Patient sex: F
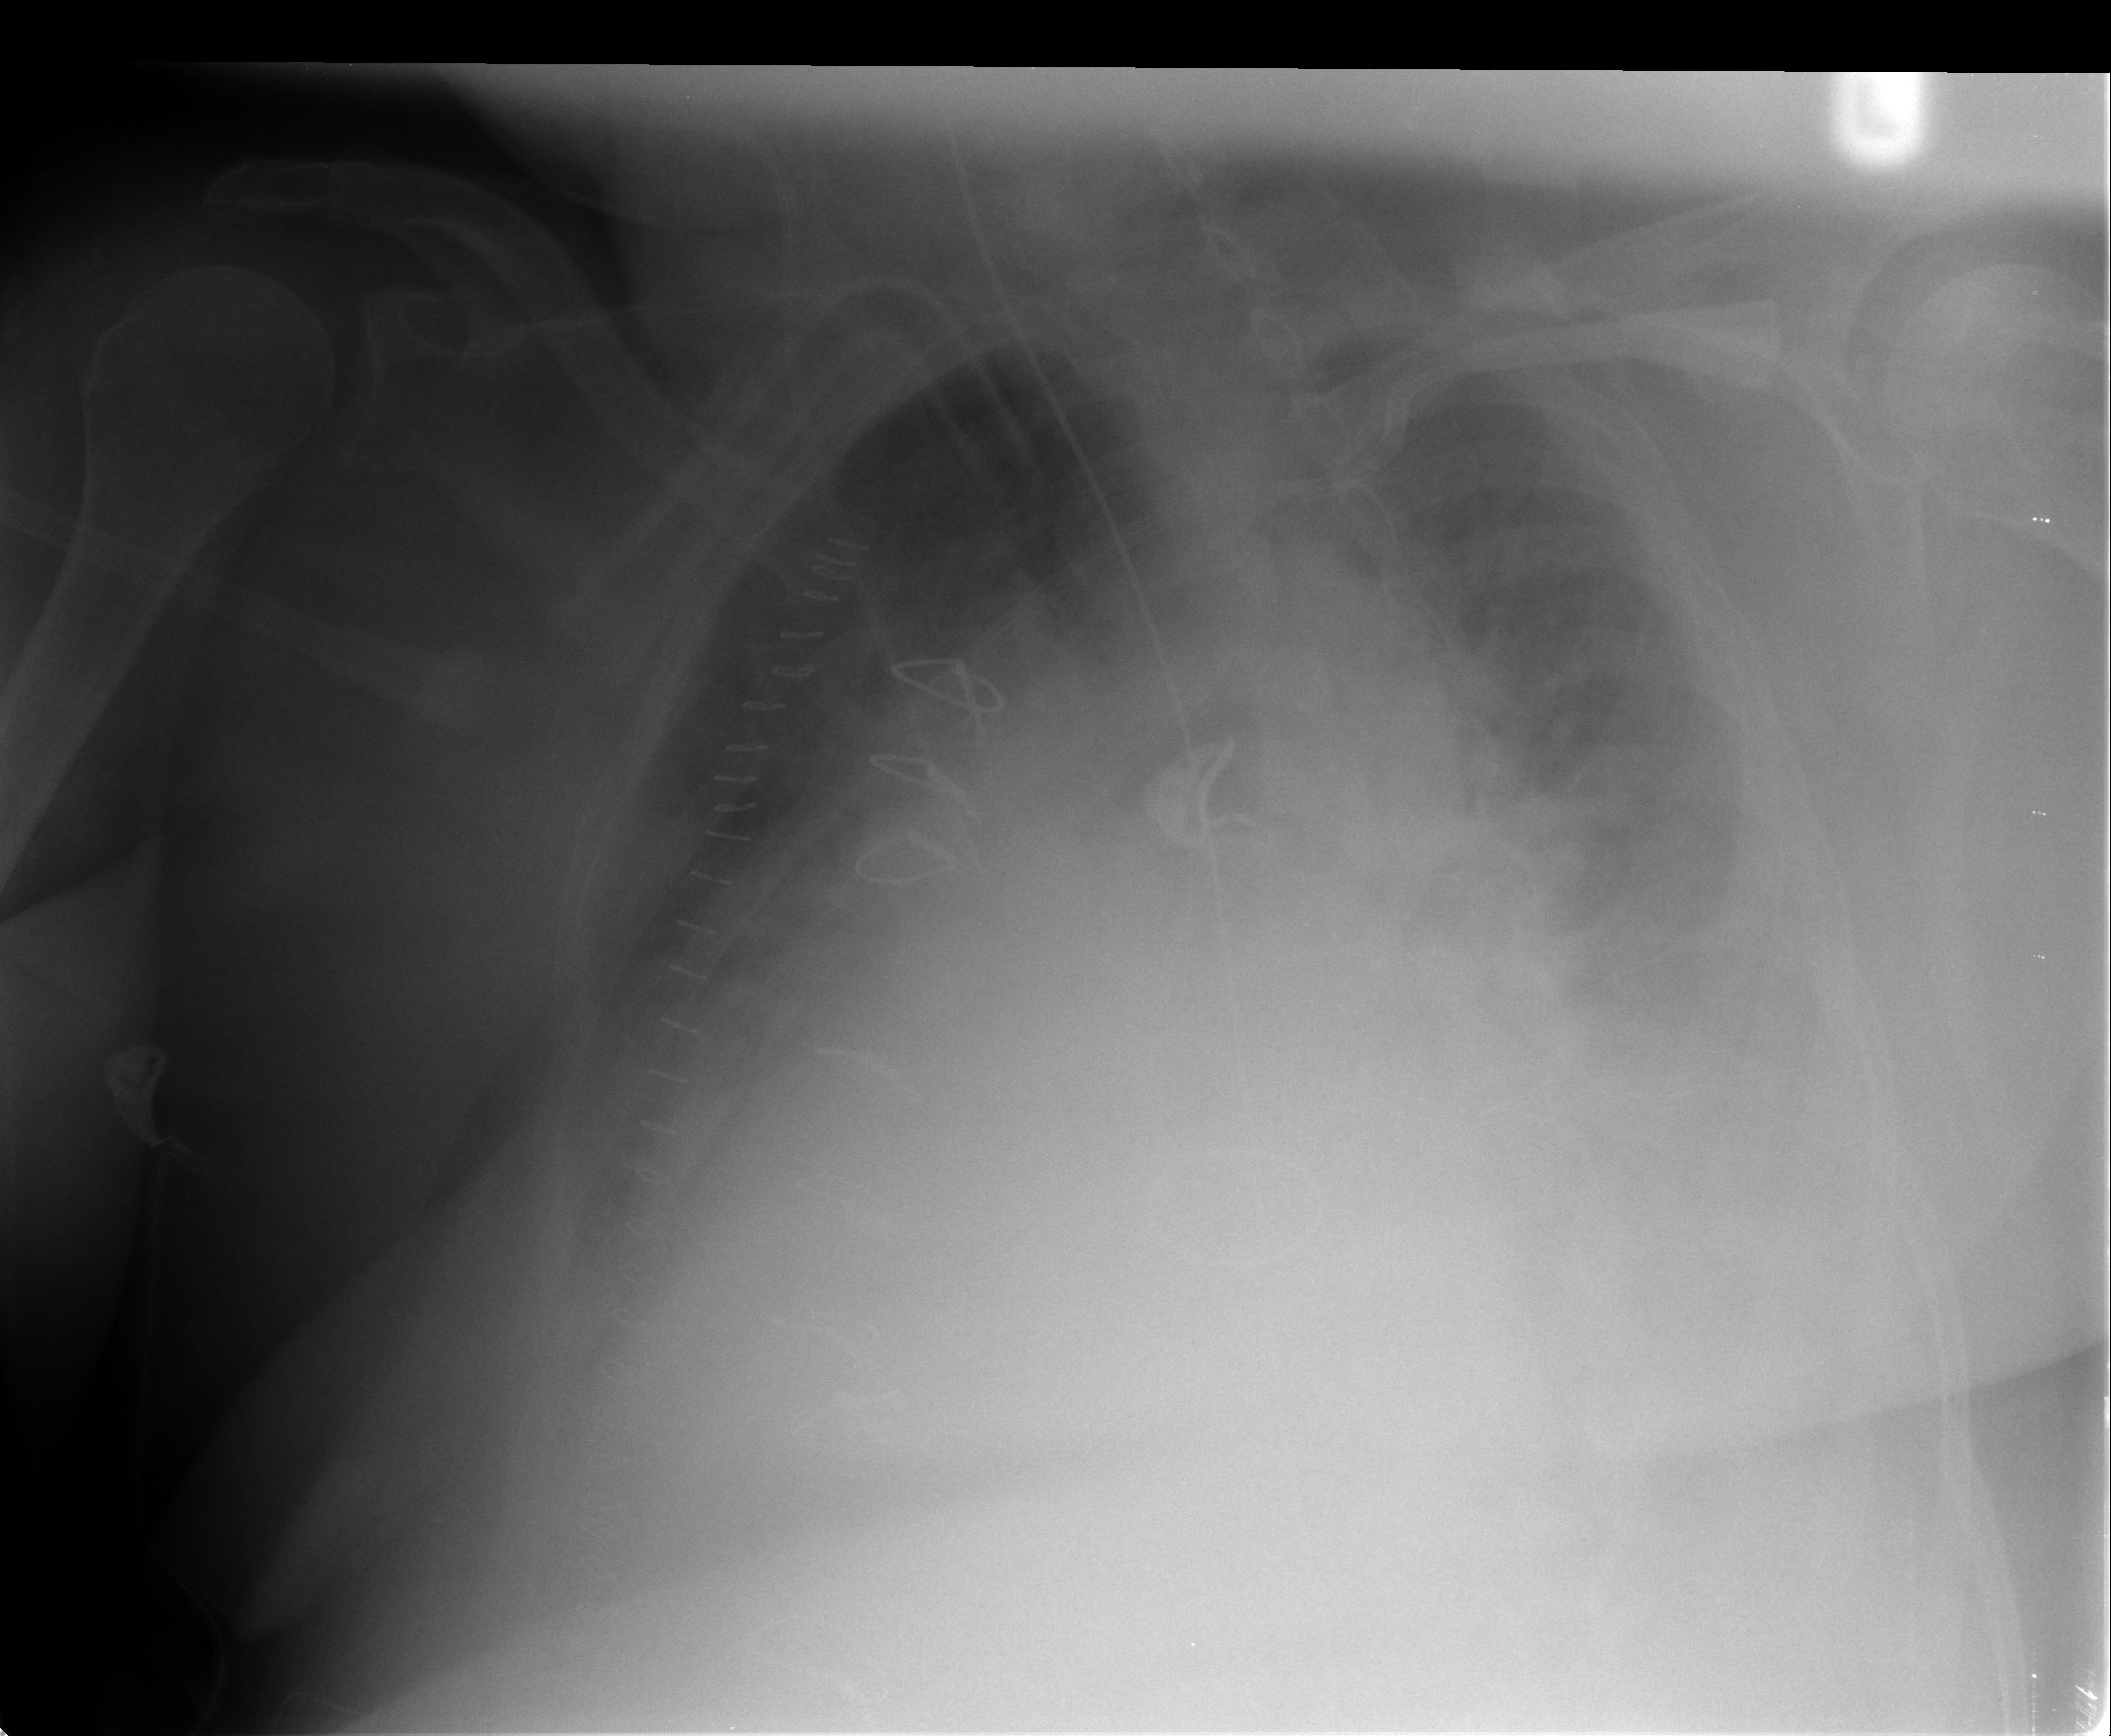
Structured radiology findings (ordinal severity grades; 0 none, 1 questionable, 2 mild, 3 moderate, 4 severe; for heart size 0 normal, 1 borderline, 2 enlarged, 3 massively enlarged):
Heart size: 2
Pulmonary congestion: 2
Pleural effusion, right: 2
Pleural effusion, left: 2
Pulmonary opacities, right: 0
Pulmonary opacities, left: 0
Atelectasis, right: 2
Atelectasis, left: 2